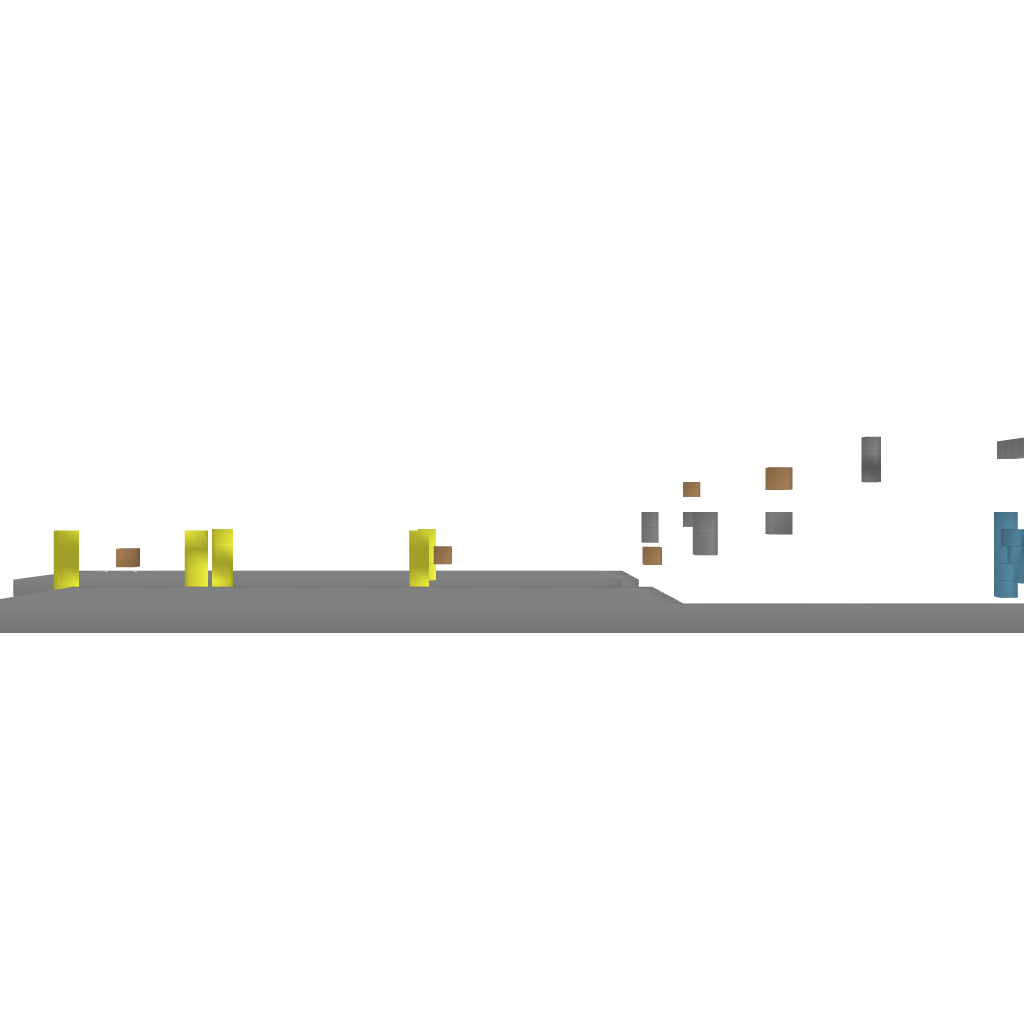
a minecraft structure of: Modern Parkour bad low quality